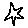
Label: star